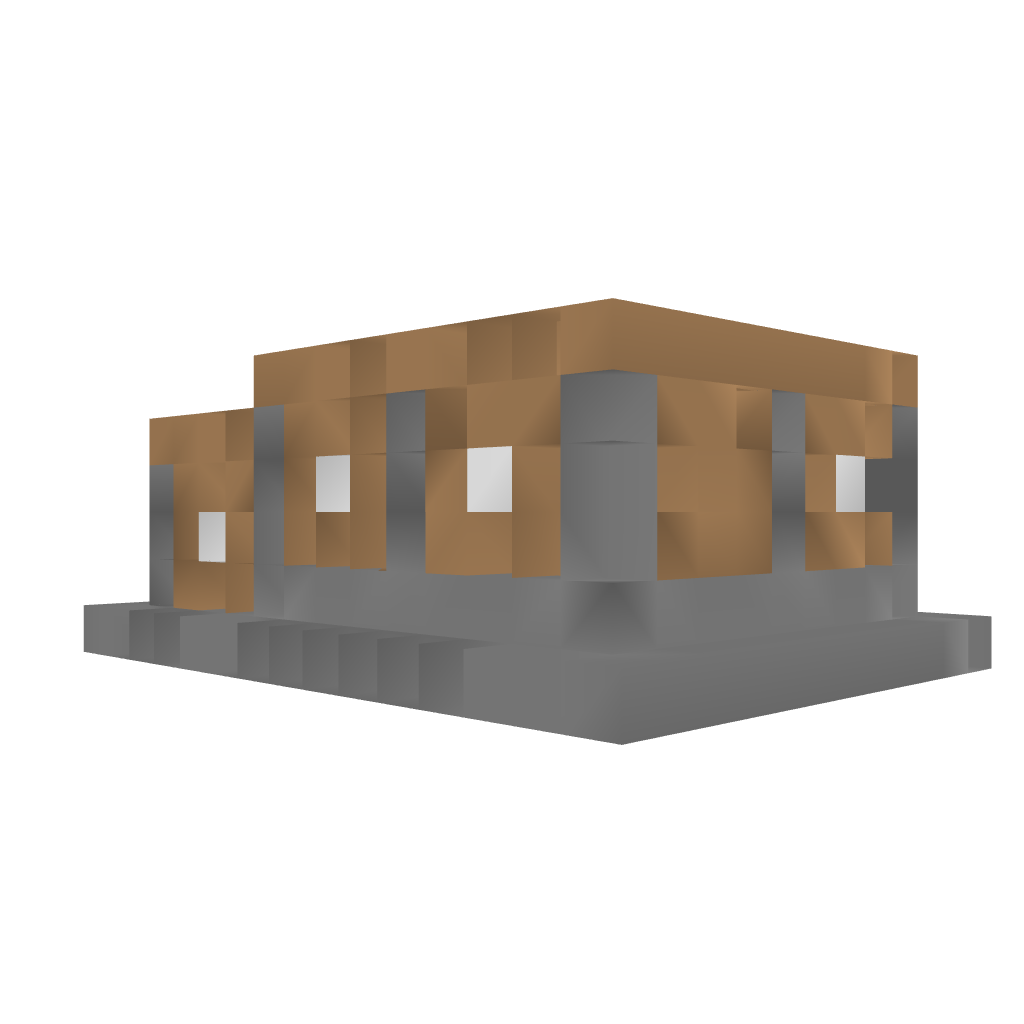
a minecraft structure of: Small wooden house good quality